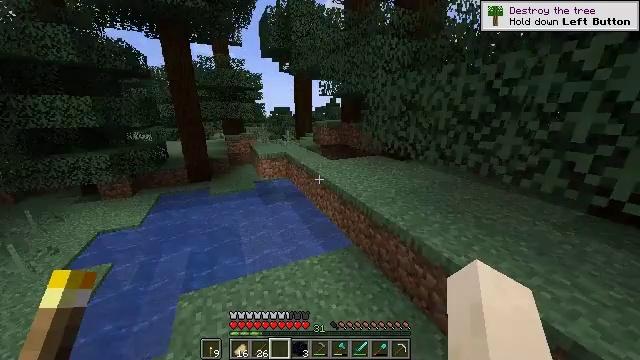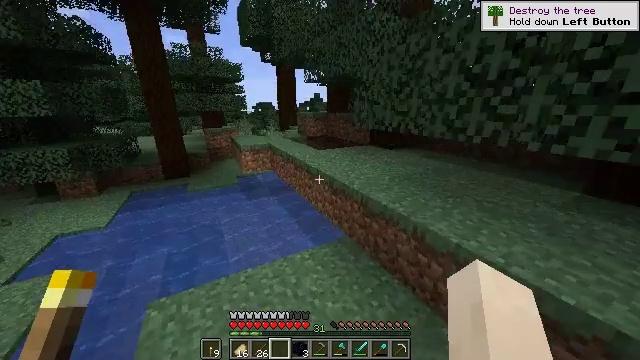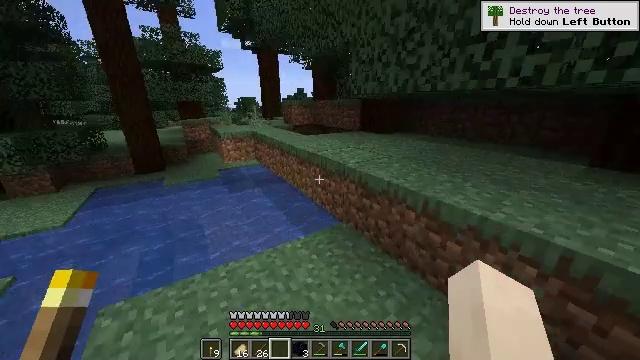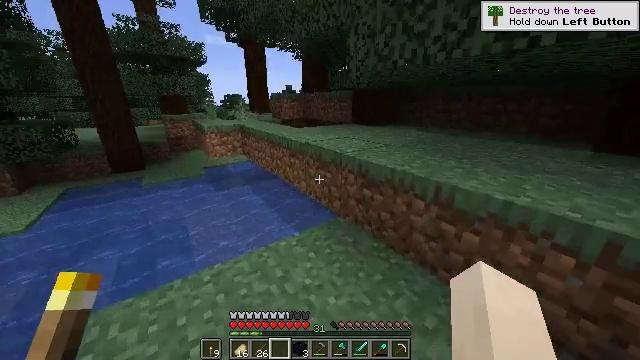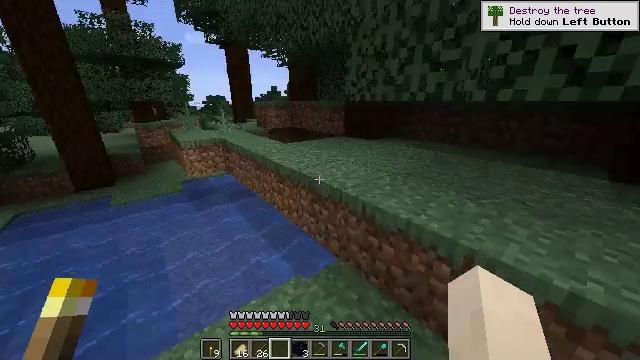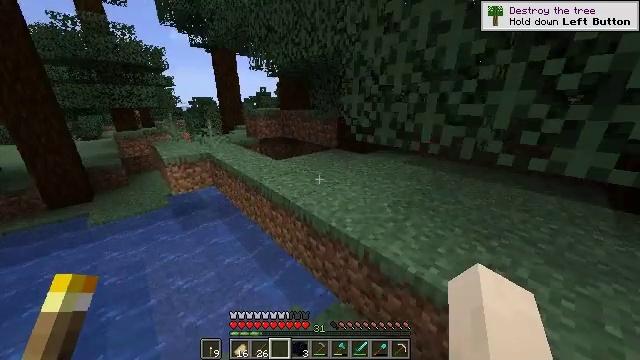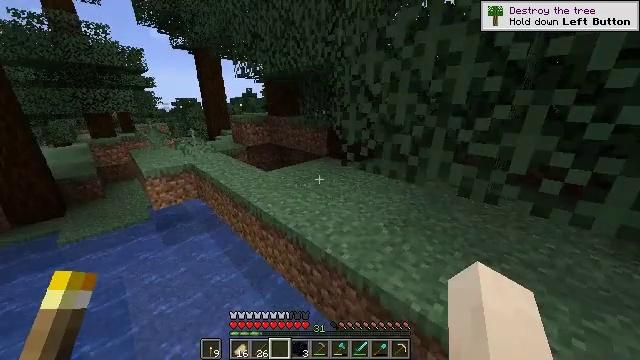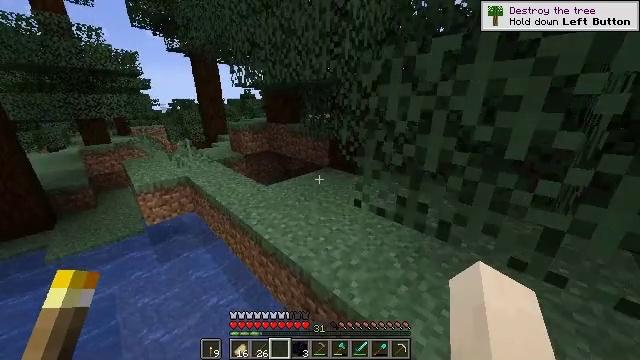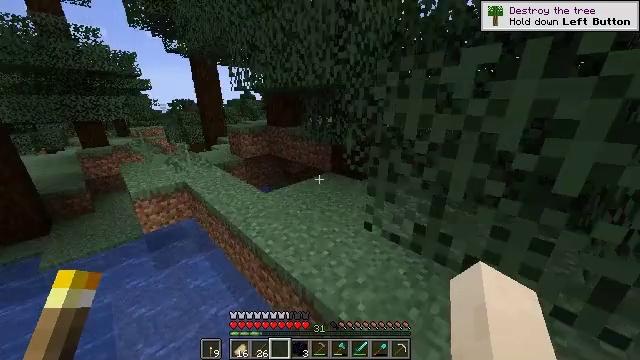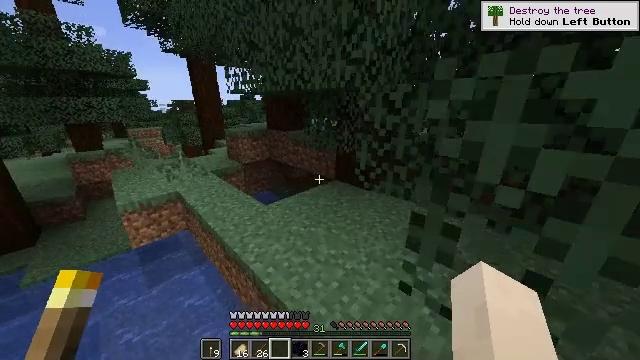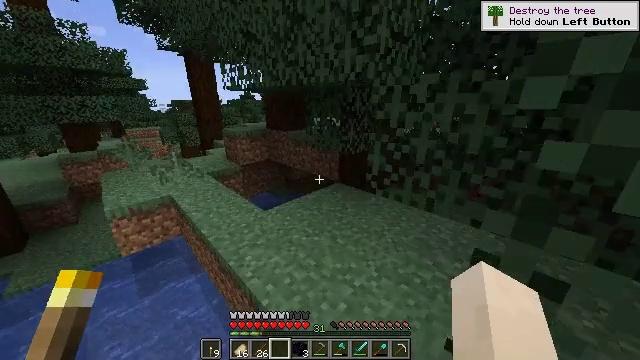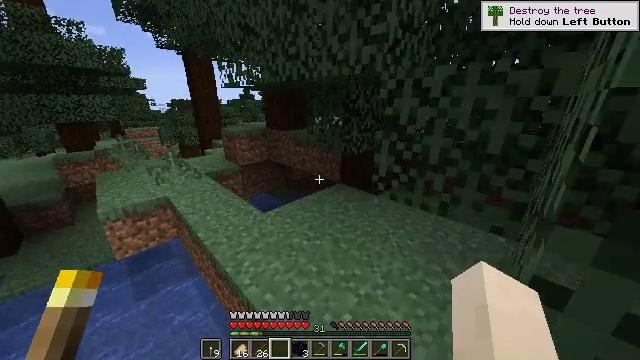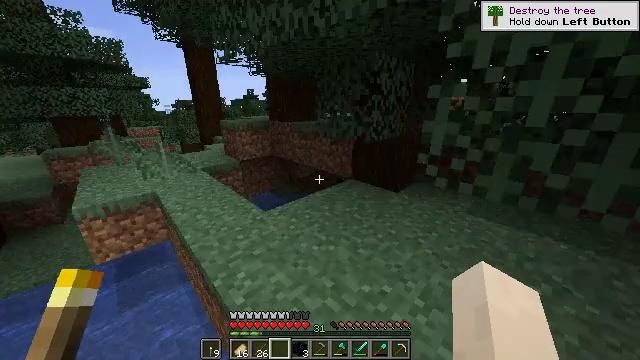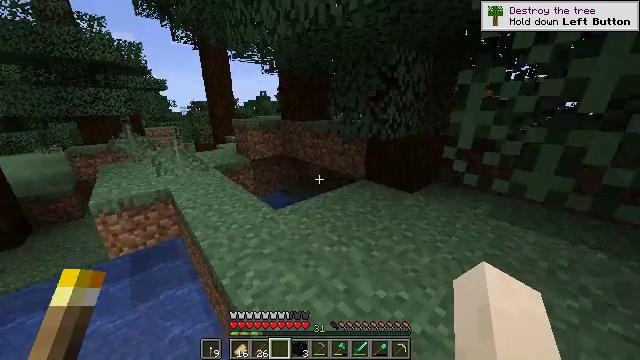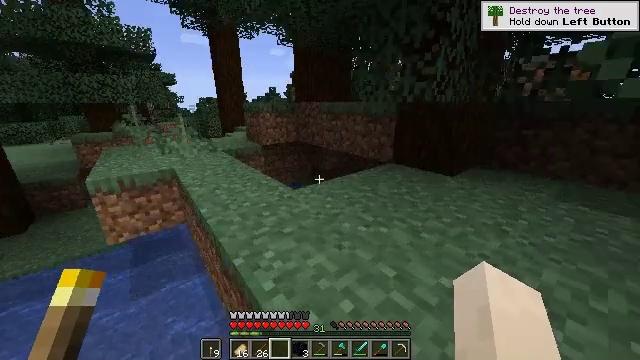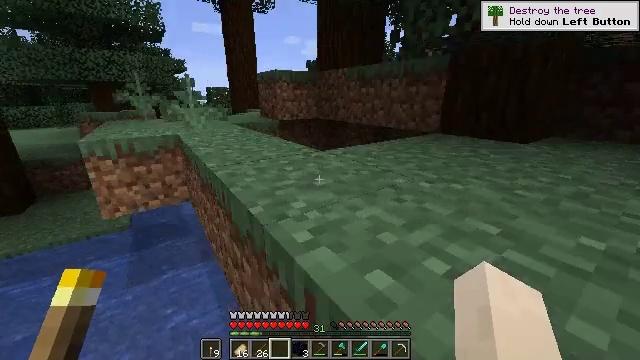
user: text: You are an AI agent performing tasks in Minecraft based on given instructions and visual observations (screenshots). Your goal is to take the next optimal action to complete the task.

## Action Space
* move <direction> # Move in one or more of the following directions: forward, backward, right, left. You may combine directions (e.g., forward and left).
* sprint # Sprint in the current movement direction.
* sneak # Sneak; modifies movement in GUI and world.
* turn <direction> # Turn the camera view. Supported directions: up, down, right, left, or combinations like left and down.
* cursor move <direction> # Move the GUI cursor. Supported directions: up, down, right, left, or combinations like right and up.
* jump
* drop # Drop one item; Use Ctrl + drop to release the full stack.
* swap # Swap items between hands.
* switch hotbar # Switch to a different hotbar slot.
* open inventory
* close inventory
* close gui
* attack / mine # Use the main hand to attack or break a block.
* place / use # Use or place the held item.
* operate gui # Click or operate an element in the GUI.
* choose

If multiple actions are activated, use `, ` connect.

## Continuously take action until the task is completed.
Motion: motion action
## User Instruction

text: Mine the large fern from the ground.
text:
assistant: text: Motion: move forward, turn right, jump
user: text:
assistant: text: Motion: move forward, turn right, jump
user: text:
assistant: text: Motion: move forward, turn right, jump
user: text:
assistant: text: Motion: move forward, turn right, jump
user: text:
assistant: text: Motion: move forward, turn right, jump
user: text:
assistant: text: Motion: move forward, sprint, turn right, jump
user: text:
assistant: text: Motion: move forward, sprint, jump
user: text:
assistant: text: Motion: move forward, sprint, jump
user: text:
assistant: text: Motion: move forward, sprint, jump
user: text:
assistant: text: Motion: move forward, sprint, jump
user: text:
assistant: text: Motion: move forward, jump
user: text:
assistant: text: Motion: move forward, jump
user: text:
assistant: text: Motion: move forward, turn left, jump
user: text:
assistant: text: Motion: move forward, turn left, jump
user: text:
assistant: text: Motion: move forward, turn left, jump
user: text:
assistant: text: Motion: move forward, turn left, jump
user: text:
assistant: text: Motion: move forward, turn left, jump
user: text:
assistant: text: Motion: move forward, turn left, jump
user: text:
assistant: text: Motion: move forward, turn left, jump
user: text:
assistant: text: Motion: move forward, jump
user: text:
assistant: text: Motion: move forward, jump
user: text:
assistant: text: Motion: move forward, turn right, jump
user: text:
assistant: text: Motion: move forward, turn right, jump
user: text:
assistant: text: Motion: move forward, jump
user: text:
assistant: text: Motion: move forward, jump
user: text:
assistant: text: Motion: move forward, jump
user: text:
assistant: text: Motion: move forward, turn left and up, jump
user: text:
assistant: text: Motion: move forward, turn left and up, jump
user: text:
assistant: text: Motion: move forward, turn left and up, jump
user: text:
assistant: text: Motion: move forward, turn left and up, jump